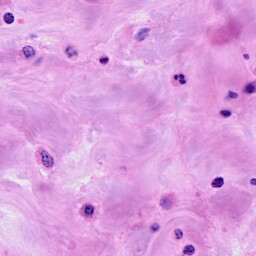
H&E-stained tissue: Breast